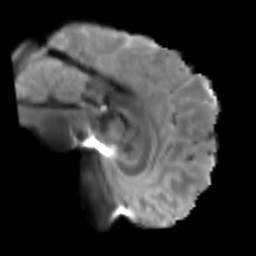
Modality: T2w
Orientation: sagittal
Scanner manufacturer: siemens
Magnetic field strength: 3 T
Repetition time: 3.6 s
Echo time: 0.092 s